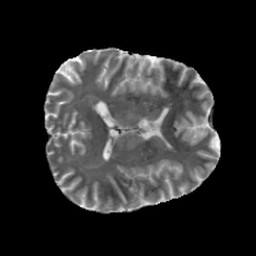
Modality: MD
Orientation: axial
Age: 30
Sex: male
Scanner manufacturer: siemens
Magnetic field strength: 6.98 T
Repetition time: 7.776 s
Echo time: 0.076 s